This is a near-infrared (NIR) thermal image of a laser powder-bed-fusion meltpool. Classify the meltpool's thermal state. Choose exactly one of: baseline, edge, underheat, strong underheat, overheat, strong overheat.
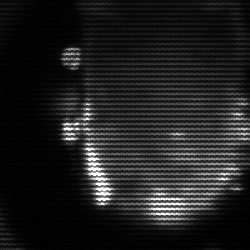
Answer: baseline